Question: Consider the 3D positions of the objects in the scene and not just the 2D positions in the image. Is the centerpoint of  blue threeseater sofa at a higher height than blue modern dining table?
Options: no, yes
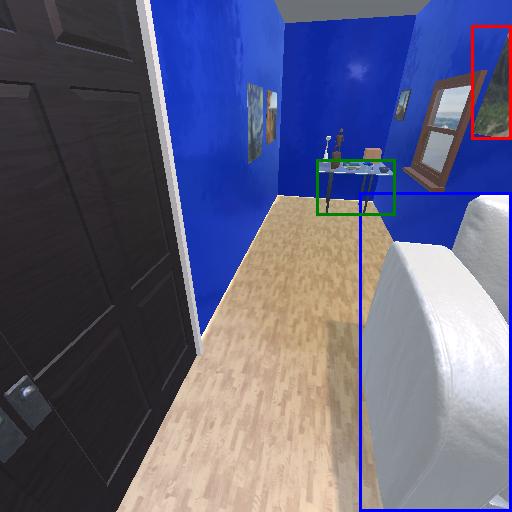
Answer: no